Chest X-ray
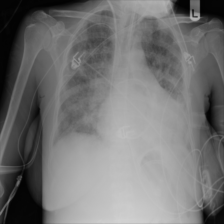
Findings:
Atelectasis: negative
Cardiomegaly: negative
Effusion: negative
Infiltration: positive
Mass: negative
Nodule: negative
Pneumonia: negative
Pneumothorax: negative
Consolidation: negative
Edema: negative
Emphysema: negative
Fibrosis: negative
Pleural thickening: negative
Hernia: negative